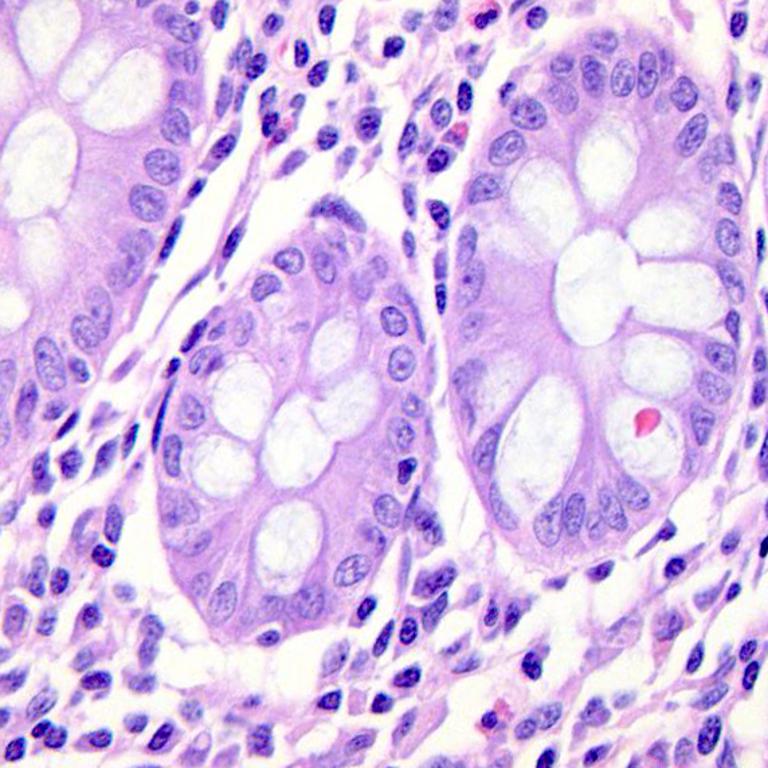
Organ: colon
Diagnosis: benign